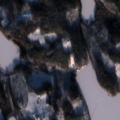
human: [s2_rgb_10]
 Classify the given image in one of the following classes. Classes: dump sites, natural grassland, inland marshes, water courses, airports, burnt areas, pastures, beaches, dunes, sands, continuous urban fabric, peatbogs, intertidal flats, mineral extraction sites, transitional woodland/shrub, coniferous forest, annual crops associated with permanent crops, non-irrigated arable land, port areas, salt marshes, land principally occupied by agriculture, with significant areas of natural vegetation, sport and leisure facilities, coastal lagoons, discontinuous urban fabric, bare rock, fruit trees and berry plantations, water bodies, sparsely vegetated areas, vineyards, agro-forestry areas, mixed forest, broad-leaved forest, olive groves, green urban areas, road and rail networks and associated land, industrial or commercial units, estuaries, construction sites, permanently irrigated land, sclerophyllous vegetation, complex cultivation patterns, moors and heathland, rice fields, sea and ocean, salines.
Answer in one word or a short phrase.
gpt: coniferous forest, mixed forest, transitional woodland/shrub, water bodies